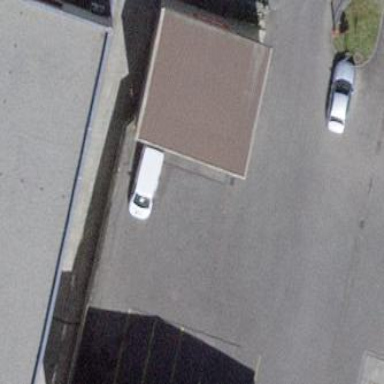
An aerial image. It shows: Garage building.